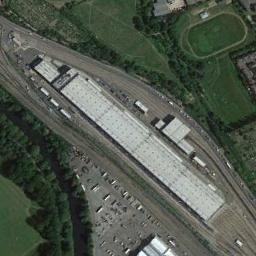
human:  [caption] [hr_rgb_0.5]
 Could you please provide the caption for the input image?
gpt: The railway station has some railways and facilities and some white buildings of different sizes are between the railways .

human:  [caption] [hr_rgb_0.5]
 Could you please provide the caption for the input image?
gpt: A nice suburban railway station .

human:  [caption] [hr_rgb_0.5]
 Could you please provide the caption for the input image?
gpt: The railway station is next to some trees and grass .

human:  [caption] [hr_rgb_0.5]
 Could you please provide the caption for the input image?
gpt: Many trees are near the railway station .

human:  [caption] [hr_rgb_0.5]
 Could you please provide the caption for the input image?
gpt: There are some green trees and meadows near the railway station .